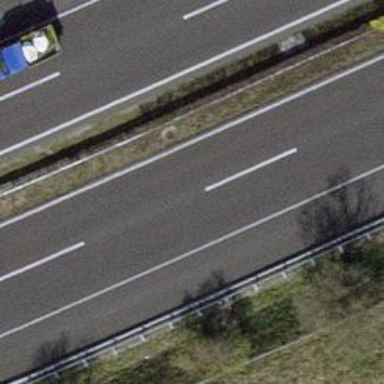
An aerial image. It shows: Motorway.